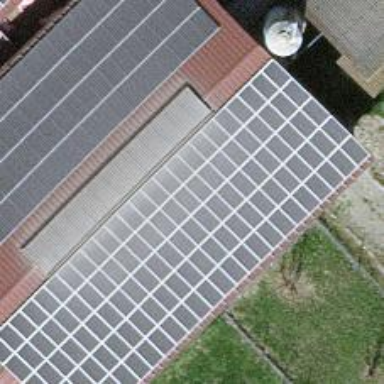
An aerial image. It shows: Solar power generator.